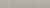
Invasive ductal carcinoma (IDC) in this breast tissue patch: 0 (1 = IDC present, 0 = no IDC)